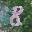
Label: 8